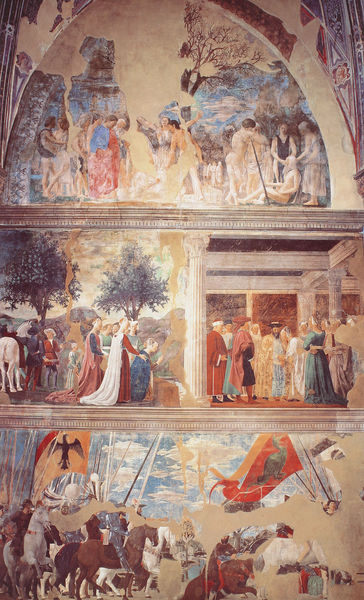
Titel: Ausmalung der Chorkapelle von S. Francesco in Arezzo
Künstler: Bicci di Lorenzo
Standort: Arezzo, S. Francesco, Chorkapelle (EU - I - Toskana)
Schlagwörter: adler, angriff, baum, blau, gemälde, gruppe, himmel, kampf, mann, nackt, vogel, weiß, bäume, frauen, gelb, landschaft, menschen, frau, kleid, männer, säule, rot, schleier, leute, versammlung, wand, kirche, sitzend, renaissance, pferd, pferde, reiter, bilder, ente, bogen, fahnen, italien, fahne, flagge, mauer, farbe, krieg, schlacht, könig, soldaten, wandgemälde, wandmalerei, stuck, paradies, gewölbe, heer, rüstung, jesus, mittelalter, fresken, bettler, kreuzzug, kreuzzüge, königin, fresko, flaggen, wandbild, anbetung, szenen, fresco, fra, giotto, drei bilder, ke, pferde#, kbogen